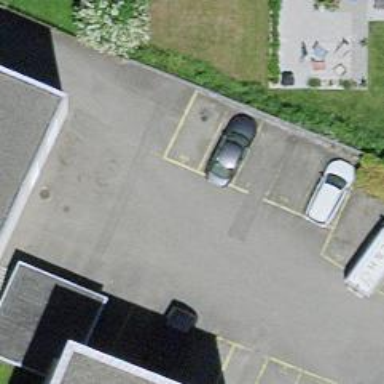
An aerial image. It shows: Parking area.